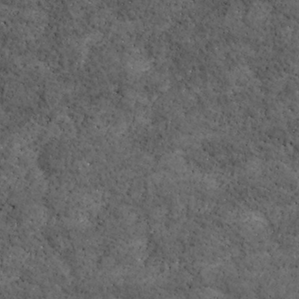
Label: non_frost